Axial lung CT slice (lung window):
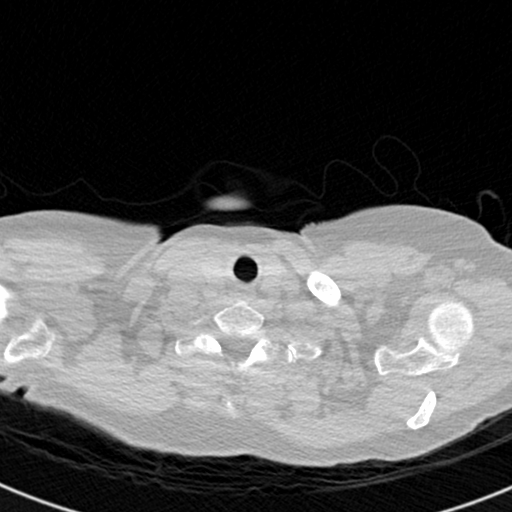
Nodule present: no